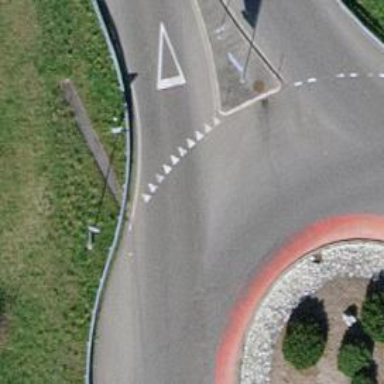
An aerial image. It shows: Road with "give way" sign.